Field crop: tomato
Growth stage: 1
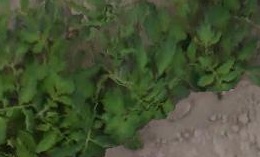
Species: tomato